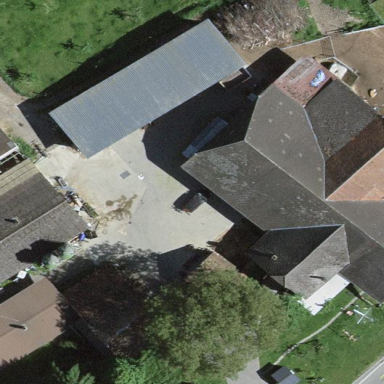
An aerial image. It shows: Farm building.